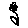
Label: flower